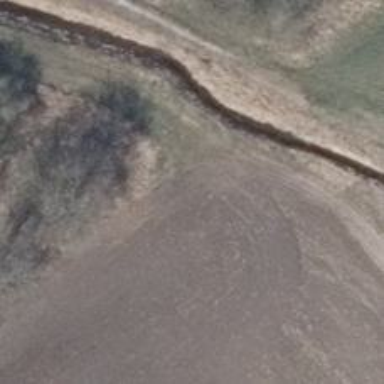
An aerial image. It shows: Path covered with grass.